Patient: sex F, age 65
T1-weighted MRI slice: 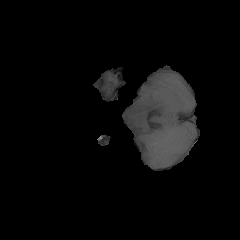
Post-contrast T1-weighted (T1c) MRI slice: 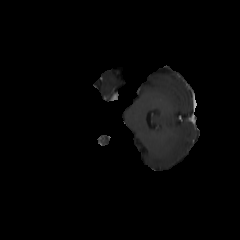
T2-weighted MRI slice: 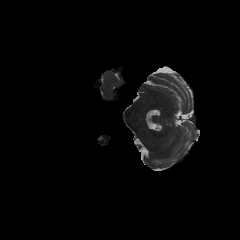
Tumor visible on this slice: no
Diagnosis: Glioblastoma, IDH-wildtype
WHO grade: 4